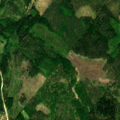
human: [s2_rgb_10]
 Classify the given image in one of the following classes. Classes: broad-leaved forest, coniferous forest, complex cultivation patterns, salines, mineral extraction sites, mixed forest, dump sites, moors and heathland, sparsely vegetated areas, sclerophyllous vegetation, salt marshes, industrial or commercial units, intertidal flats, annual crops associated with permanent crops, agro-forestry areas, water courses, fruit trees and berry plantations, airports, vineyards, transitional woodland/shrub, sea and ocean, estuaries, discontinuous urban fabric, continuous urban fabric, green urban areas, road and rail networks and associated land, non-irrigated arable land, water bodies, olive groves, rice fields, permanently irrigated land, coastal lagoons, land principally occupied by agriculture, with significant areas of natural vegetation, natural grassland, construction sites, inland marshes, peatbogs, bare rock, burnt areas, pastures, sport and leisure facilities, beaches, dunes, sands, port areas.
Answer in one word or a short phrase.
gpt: land principally occupied by agriculture, with significant areas of natural vegetation, coniferous forest, mixed forest, transitional woodland/shrub